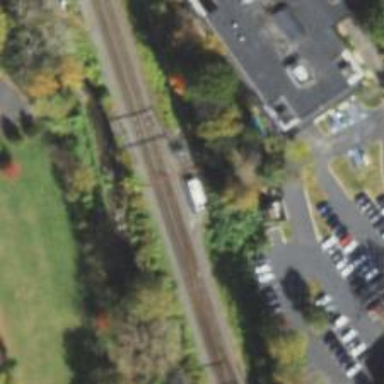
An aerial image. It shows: Railroad crossover.